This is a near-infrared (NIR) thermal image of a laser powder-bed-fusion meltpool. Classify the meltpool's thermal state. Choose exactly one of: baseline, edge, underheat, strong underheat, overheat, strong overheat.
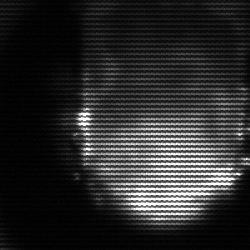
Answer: baseline